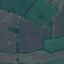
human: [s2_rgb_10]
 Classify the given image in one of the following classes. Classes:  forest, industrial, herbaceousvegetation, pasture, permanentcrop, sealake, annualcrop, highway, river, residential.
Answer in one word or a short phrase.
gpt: Pasture